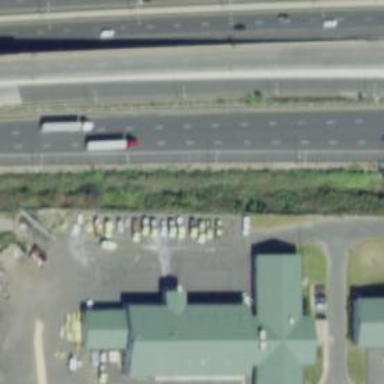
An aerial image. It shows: Motorway junction.